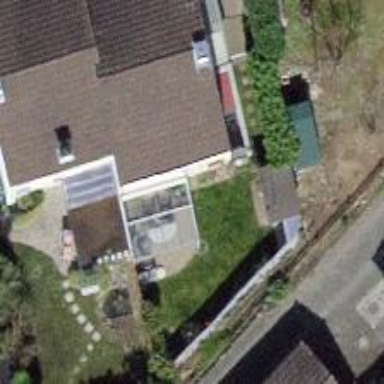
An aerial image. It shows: Simple house.